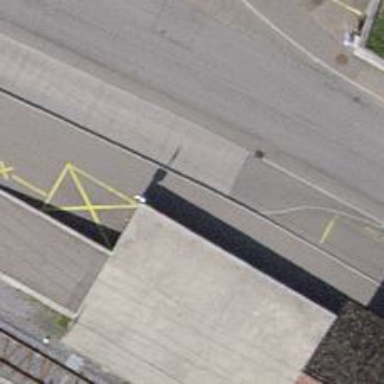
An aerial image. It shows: Platform for public transport on the road.